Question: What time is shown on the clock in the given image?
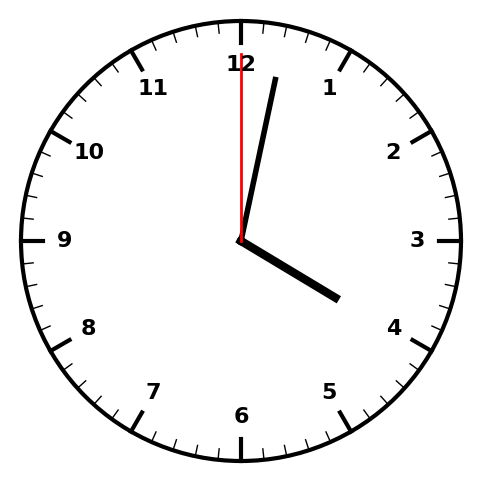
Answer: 04:02:00